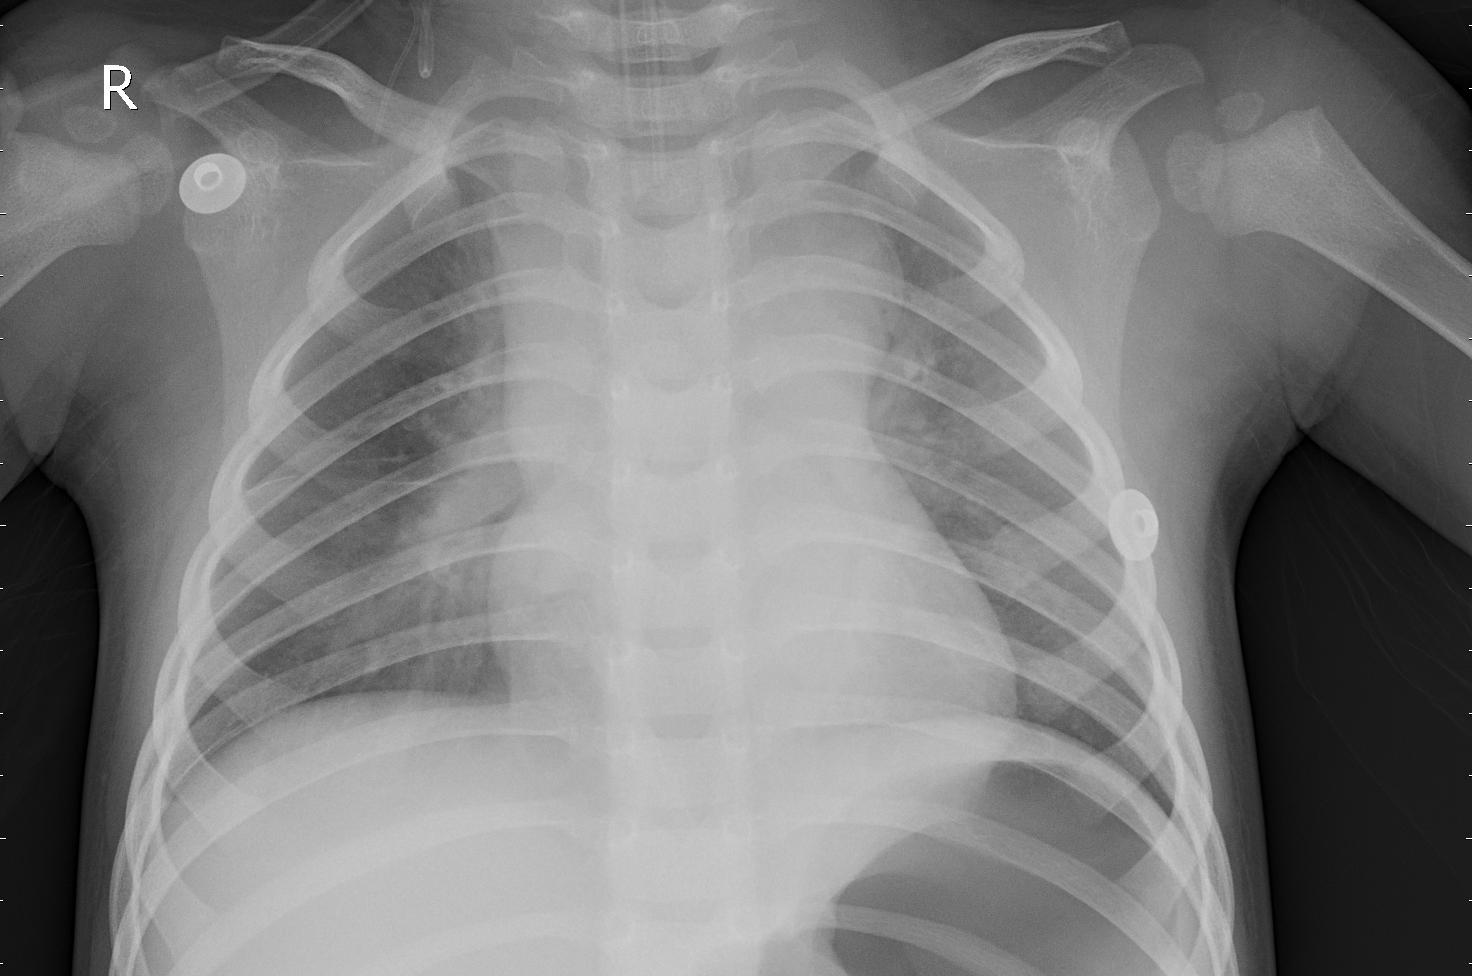
Diagnosis: PNEUMONIA